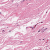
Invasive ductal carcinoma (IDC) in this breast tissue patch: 0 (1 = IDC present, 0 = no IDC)